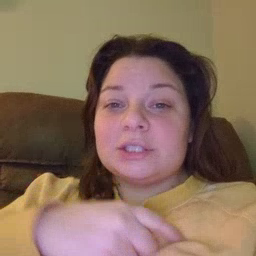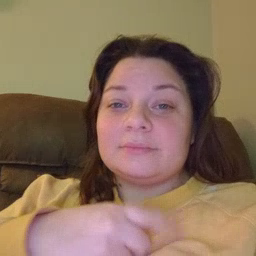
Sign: scissors